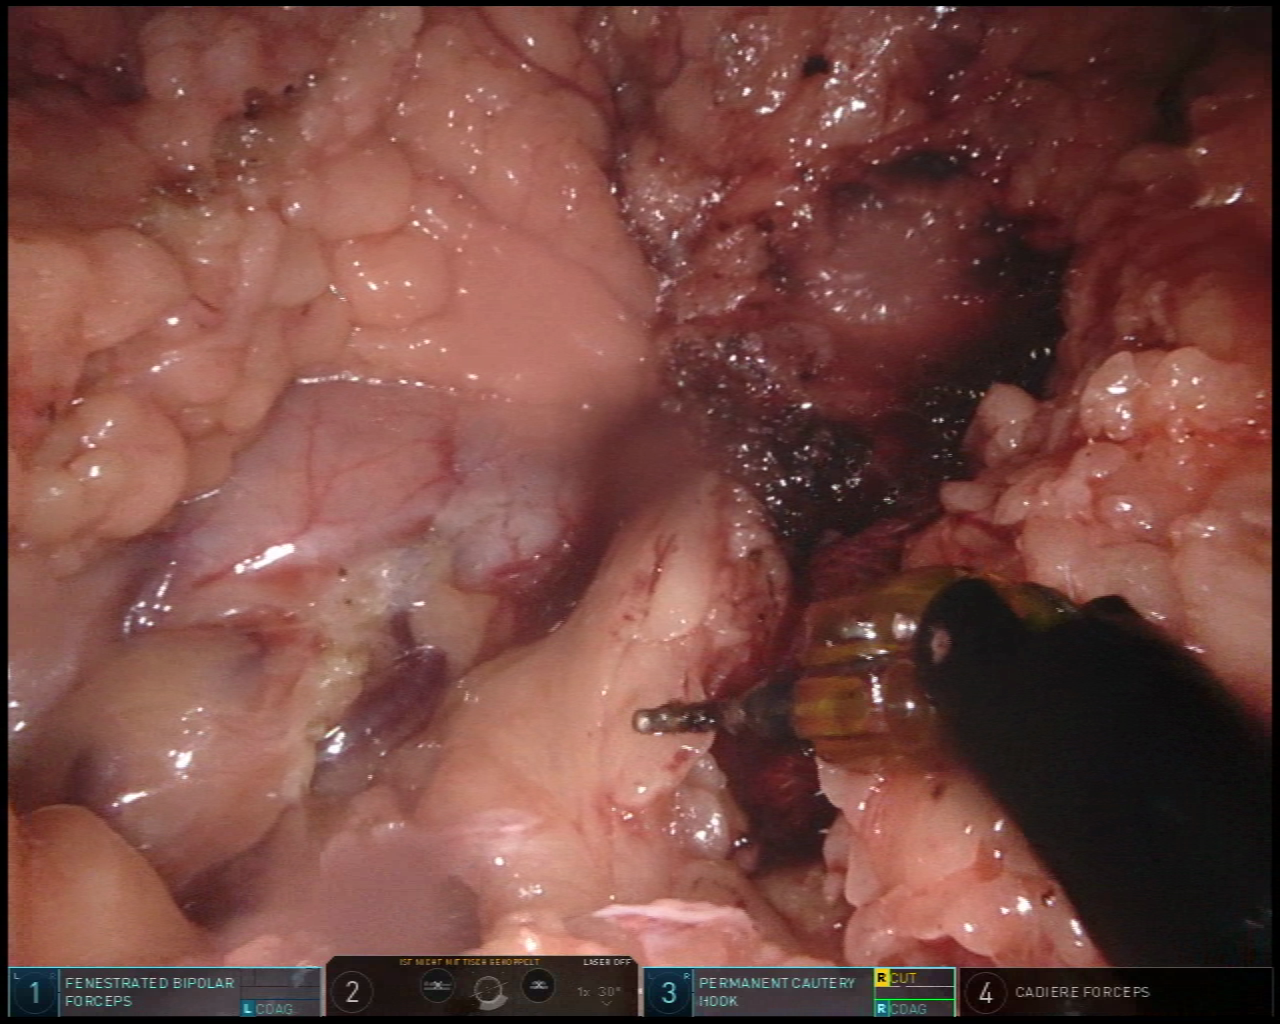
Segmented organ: stomach
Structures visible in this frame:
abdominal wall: no
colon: no
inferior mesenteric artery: no
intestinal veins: no
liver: no
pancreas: no
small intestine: no
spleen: no
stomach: yes
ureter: no
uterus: no
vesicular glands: no